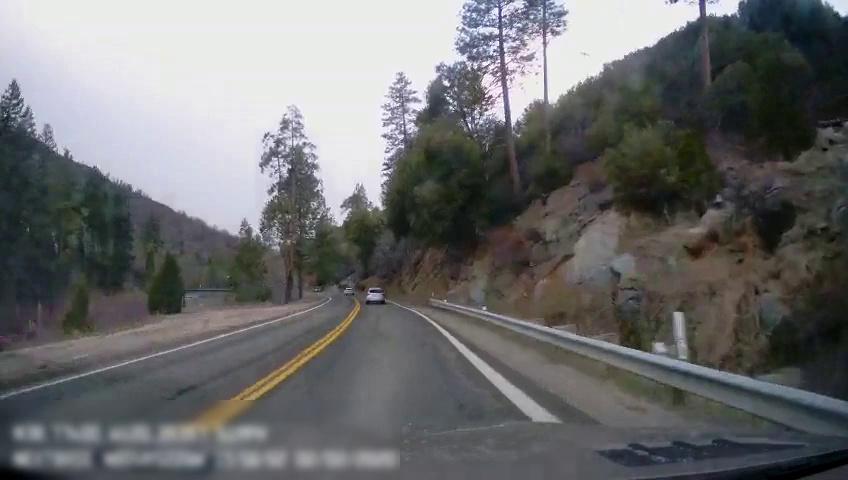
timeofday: Day
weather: Cloudy
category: Drivable Space
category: Vehicles | Car
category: Vehicles | SUV
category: Lanes | Current Lane
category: Lanes | Current Lane
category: Lanes | Opposite Lane